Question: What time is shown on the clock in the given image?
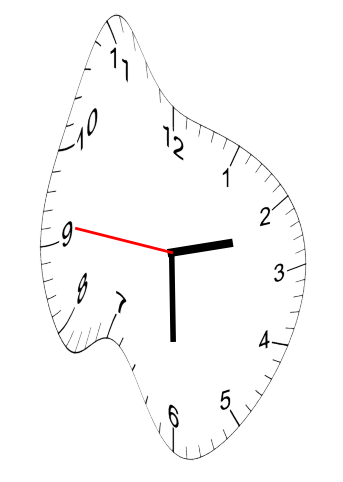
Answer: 02:29:46